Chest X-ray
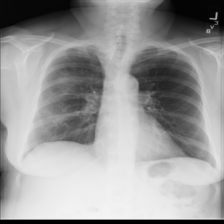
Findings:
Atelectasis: positive
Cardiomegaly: negative
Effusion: negative
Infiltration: negative
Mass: negative
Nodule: negative
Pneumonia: negative
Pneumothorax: negative
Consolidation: negative
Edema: negative
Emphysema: negative
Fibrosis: negative
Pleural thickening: negative
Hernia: negative